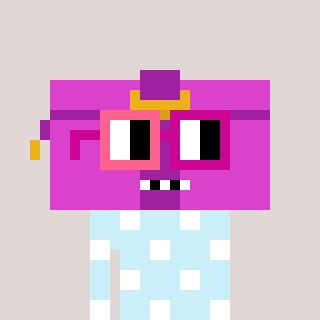
a pixel art character with square pink and red glasses, a clutch-shaped head and a cold-colored body on a warm background